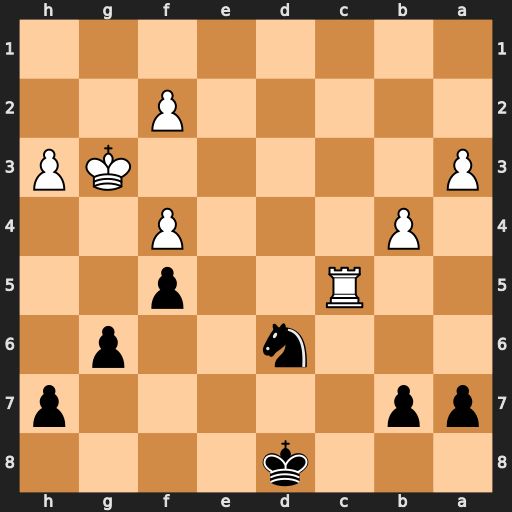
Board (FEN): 3k4/pp5p/3n2p1/2R2p2/1P3P2/P5KP/5P2/8
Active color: b
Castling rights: -
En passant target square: -
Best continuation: Ne4+ Kh4 Nxc5 bxc5 h6